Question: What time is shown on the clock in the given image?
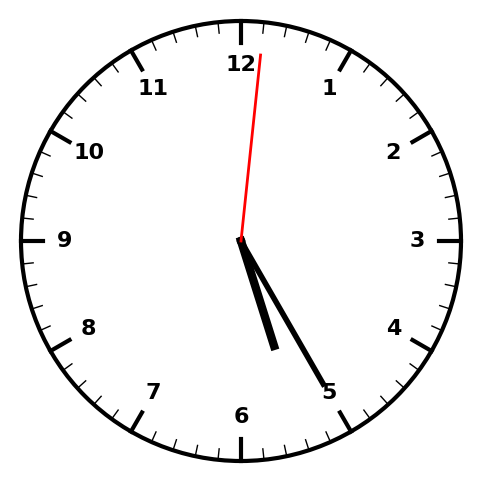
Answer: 05:25:01